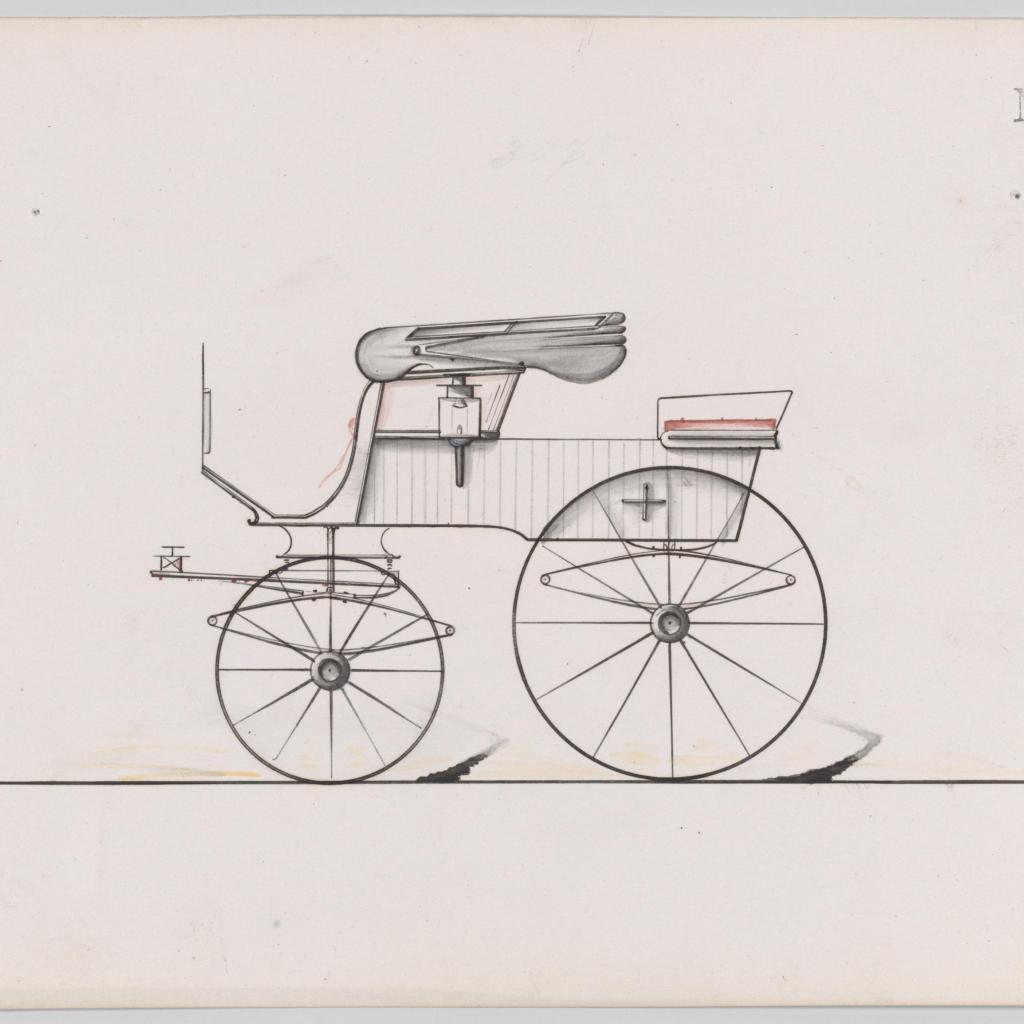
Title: Design for Stanhope Phaeton, no. 3078a
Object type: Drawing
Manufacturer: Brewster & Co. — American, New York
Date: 1874
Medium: Pen and black ink, watercolor and gouache
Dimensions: sheet: 6 1/4 x 9 1/4 in. (15.9 x 23.5 cm)
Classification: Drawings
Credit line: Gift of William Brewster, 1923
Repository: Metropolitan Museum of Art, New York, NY